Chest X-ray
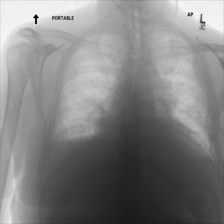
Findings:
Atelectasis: positive
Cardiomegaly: negative
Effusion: positive
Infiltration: negative
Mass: negative
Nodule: positive
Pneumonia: negative
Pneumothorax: negative
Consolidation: negative
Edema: negative
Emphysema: negative
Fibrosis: negative
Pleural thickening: negative
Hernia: negative